Question: I am getting this error when I try to get list or to create VM

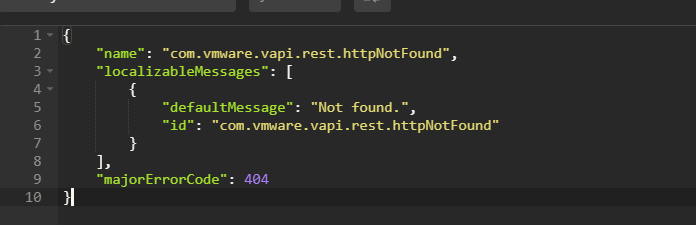
Answer: Yes, the REST interface doesn't exist in 6.0 to manage VMs. That was an interface which was added to vSphere 6.5 and newer versions.